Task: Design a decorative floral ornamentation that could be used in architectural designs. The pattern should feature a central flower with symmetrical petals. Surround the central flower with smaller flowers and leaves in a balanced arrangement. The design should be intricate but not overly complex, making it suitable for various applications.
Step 467:
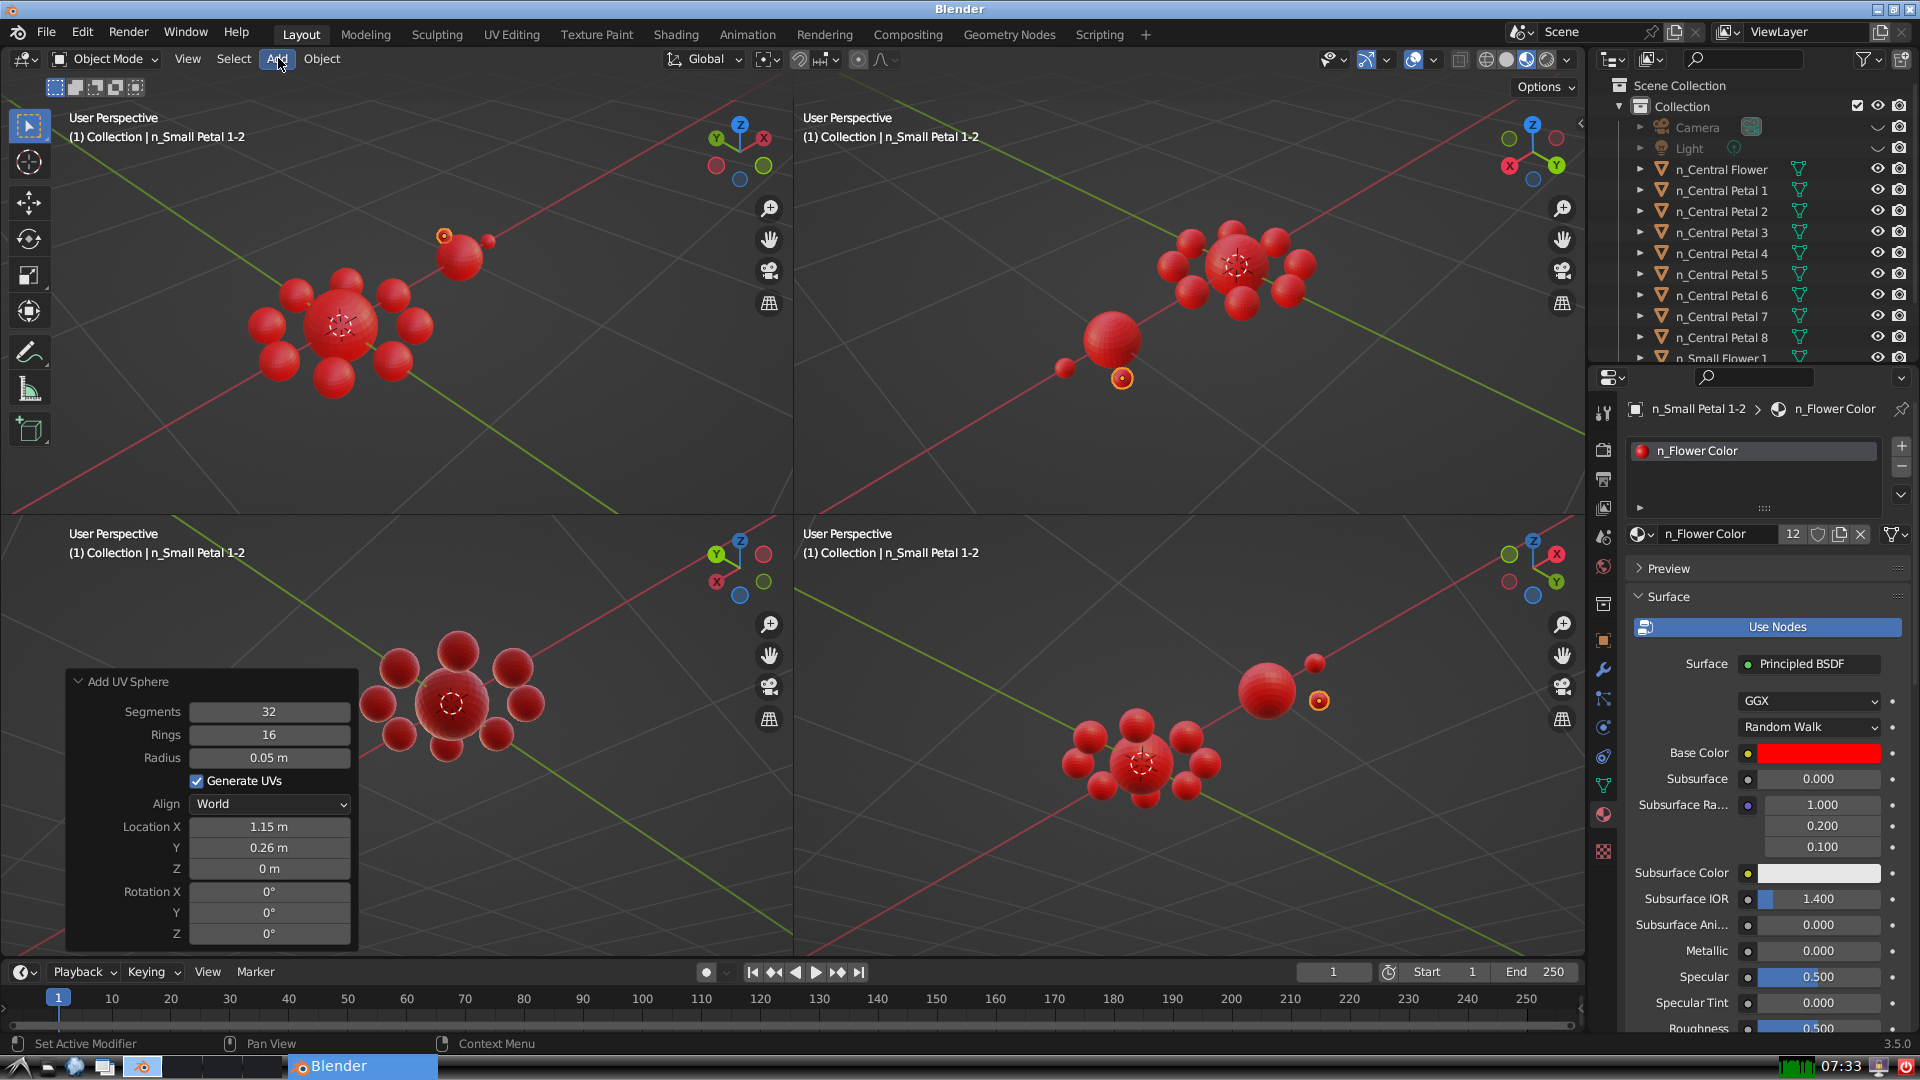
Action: click: no